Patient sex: M
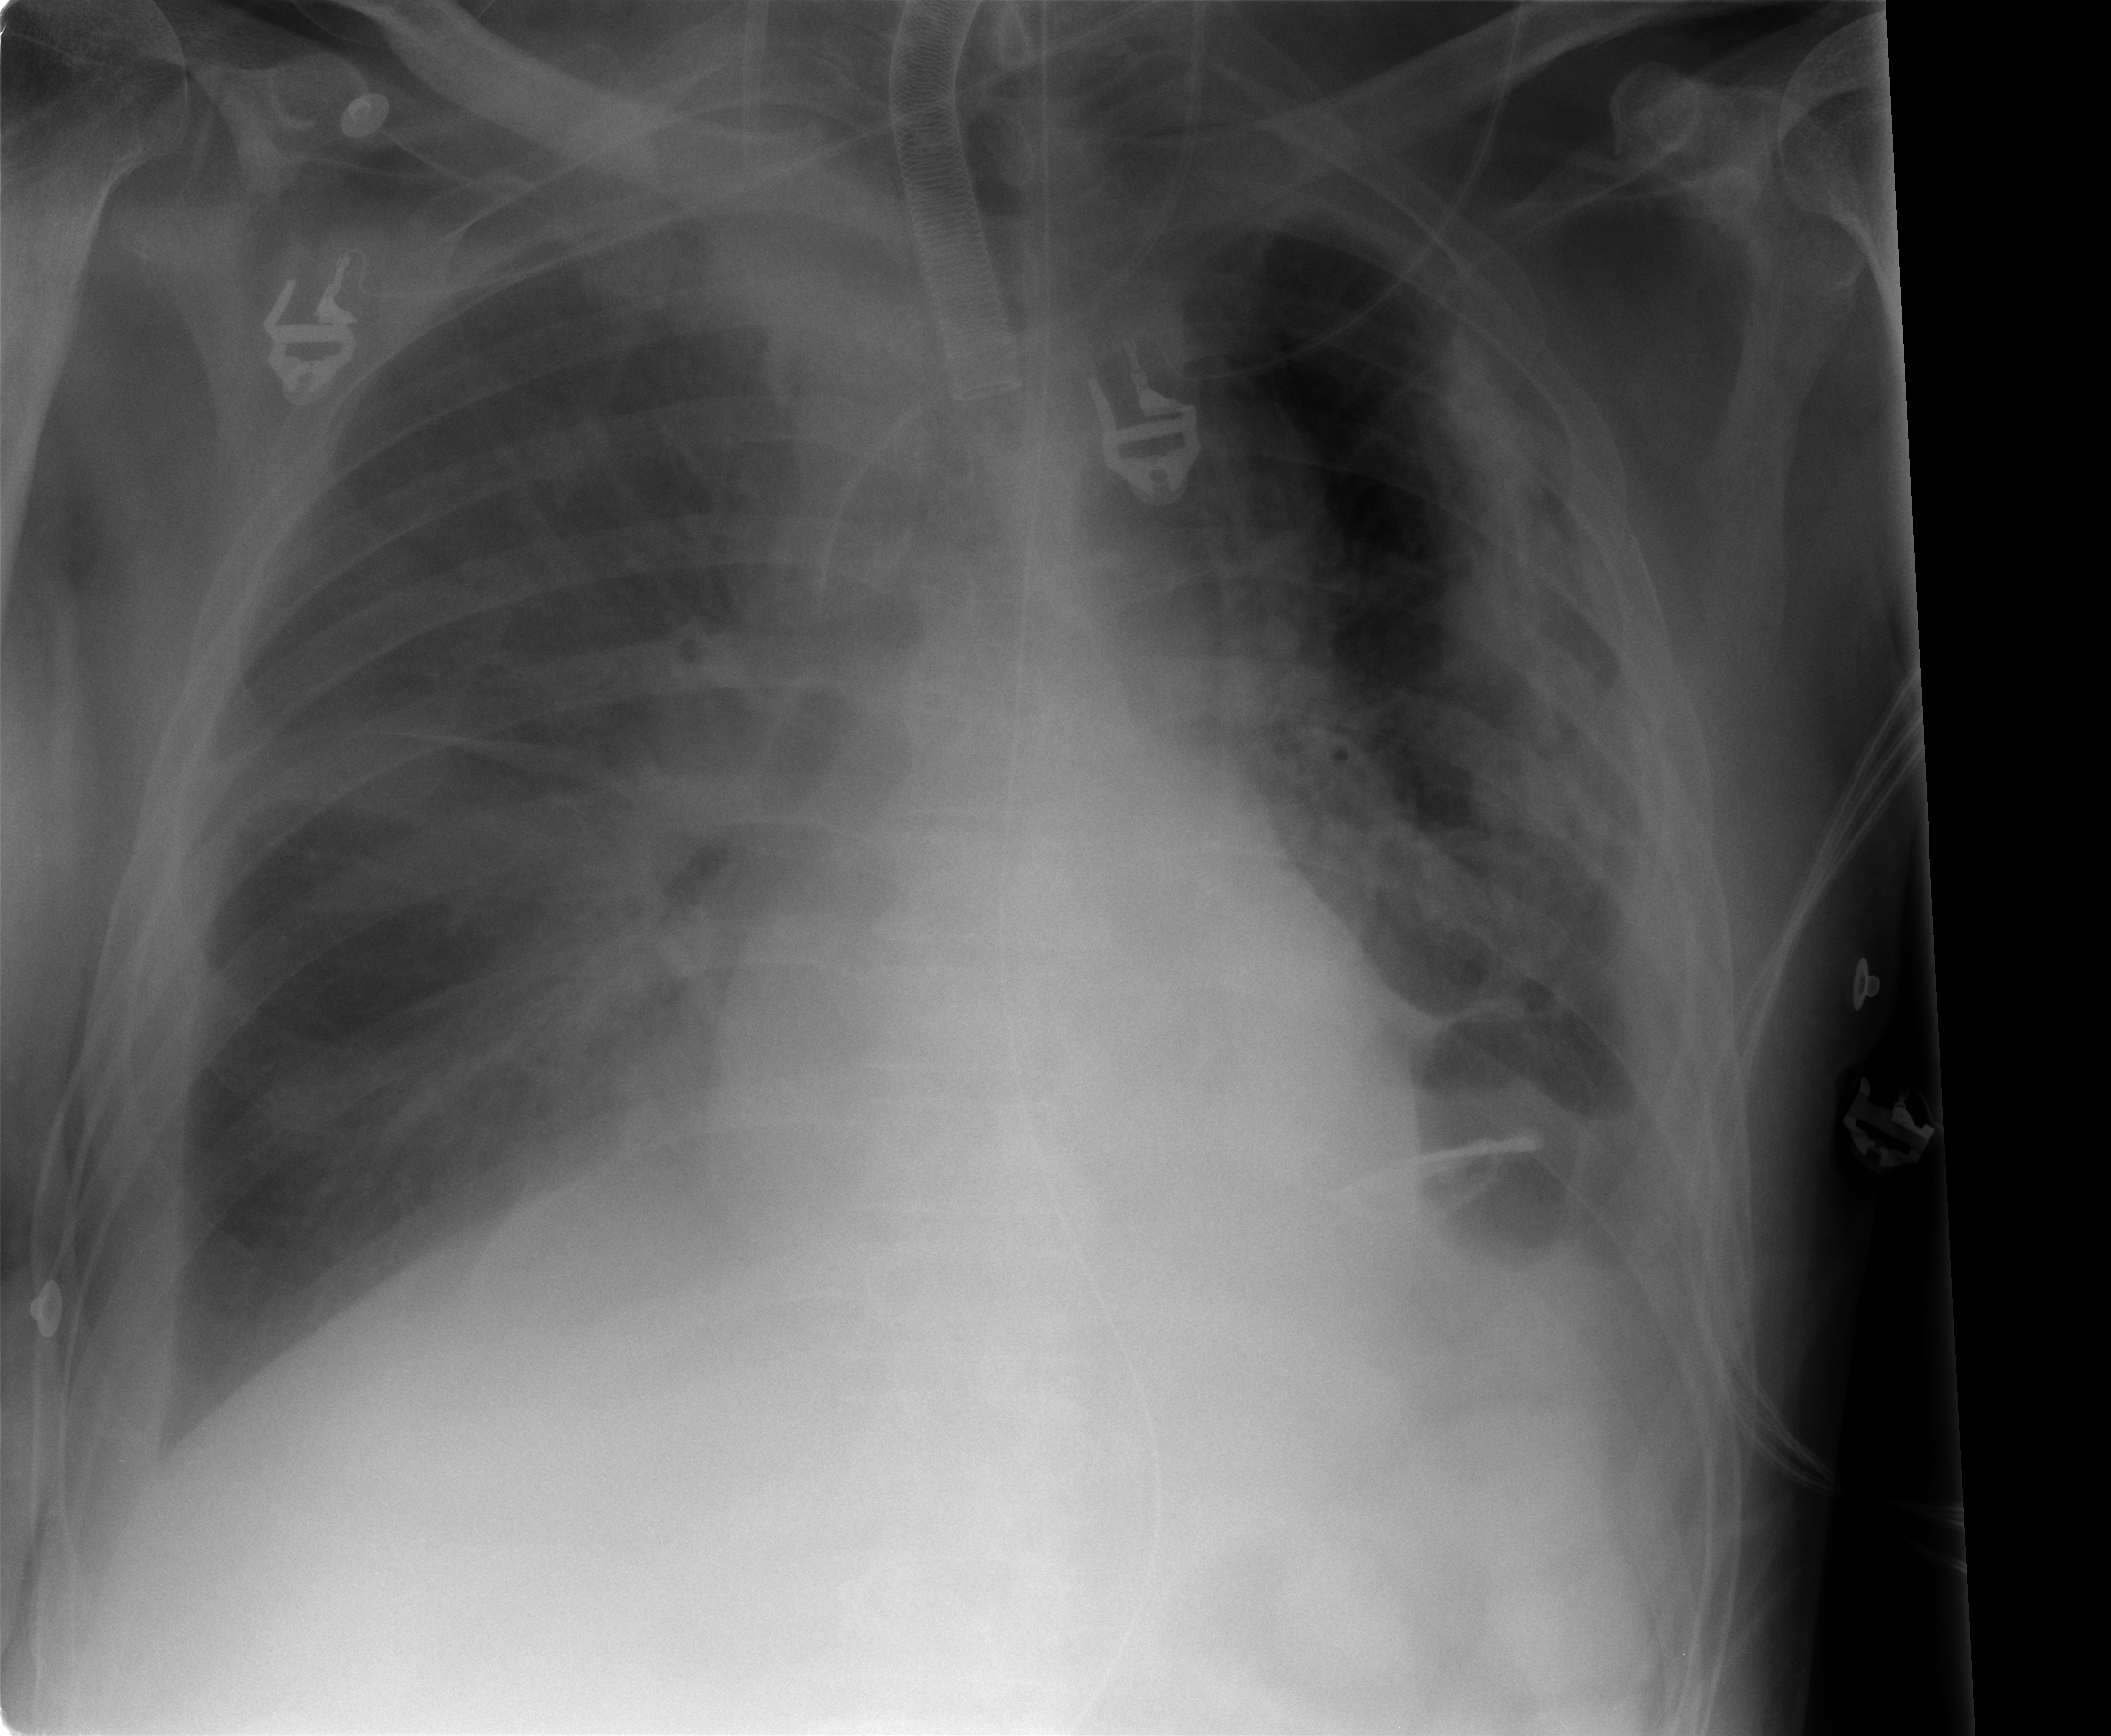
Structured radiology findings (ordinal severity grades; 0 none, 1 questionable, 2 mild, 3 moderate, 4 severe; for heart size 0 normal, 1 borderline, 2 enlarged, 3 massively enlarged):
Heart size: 0
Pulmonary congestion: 3
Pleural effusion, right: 3
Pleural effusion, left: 3
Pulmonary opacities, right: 3
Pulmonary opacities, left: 3
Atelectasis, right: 2
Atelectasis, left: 2